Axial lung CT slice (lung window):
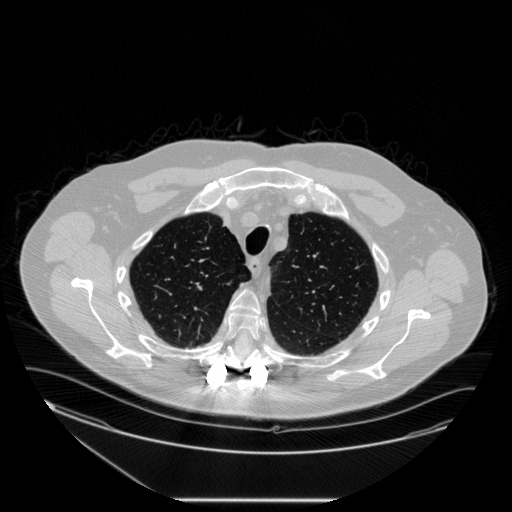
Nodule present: no